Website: macys
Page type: billing-address
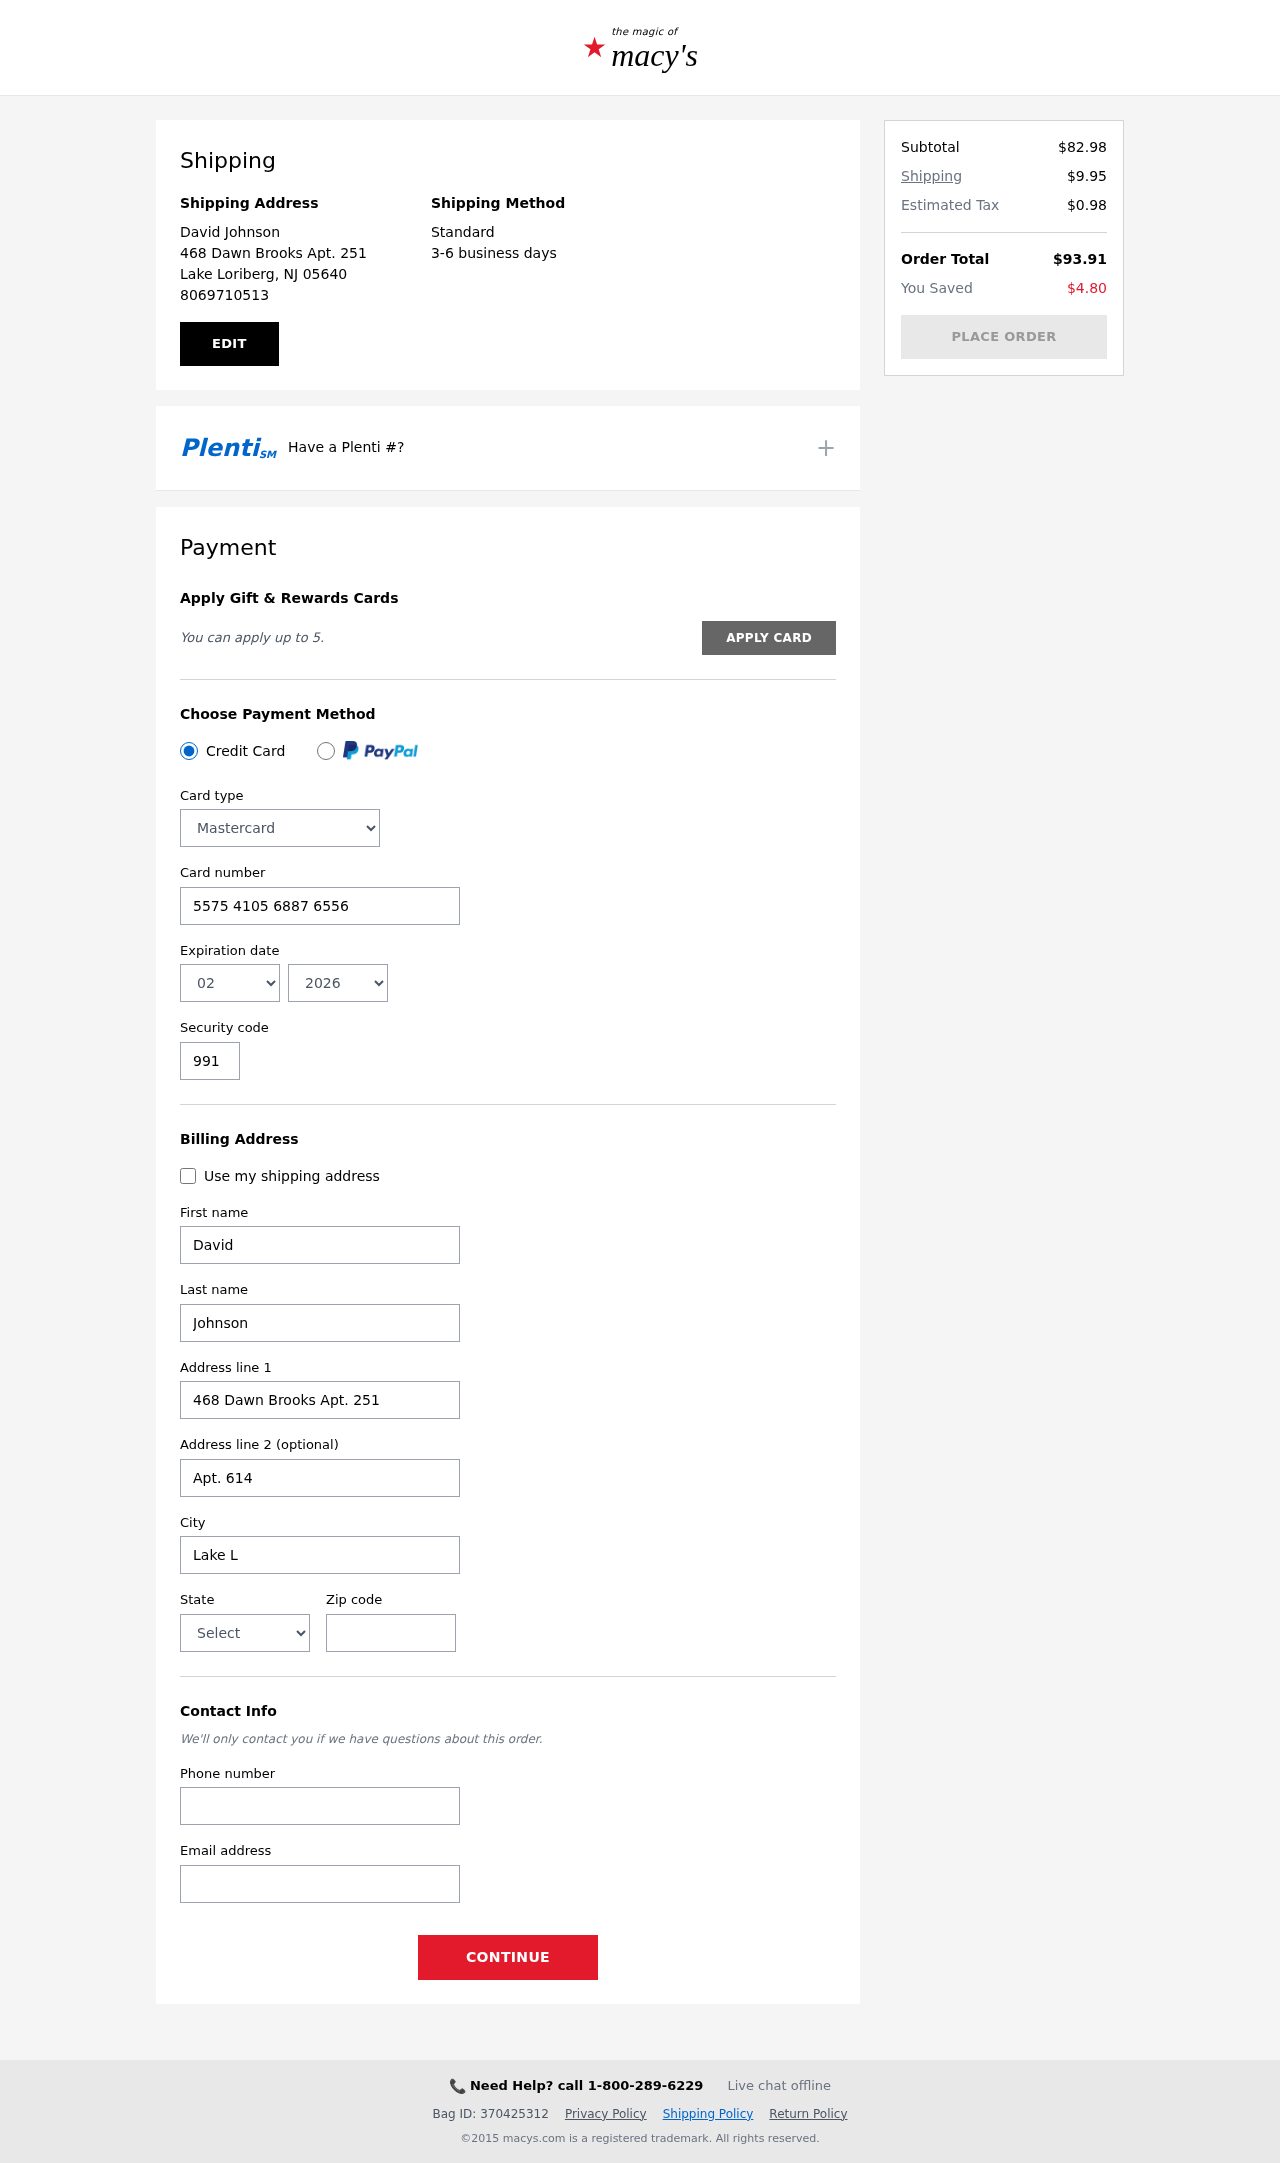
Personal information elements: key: PII_CARD_CVV
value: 991
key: PII_CARD_EXPIRY_MONTH
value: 02
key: PII_CARD_EXPIRY_YEAR
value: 26
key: PII_CARD_NUMBER
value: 5575 4105 6887 6556
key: PII_CARD_TYPE
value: Mastercard
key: PII_CITY
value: Lake Loriberg
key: PII_CITY_STATE_ZIP
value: Lake Loriberg, NJ 05640
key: PII_EMAIL
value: david.johnson@gmail.com
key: PII_FIRSTNAME
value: David
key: PII_FULLNAME
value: David Johnson
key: PII_LASTNAME
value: Johnson
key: PII_PHONE
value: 8069710513
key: PII_POSTCODE
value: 05640
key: PII_STATE
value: New Jersey
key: PII_STREET
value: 468 Dawn Brooks Apt. 251
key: PII_STREET2
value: Apt. 614
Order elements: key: ORDER_SUBTOTAL
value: $82.98
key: ORDER_SHIPPING_COST
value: $9.95
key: ORDER_TAX
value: $0.98
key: ORDER_TOTAL
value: $93.91
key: ORDER_SAVINGS
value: $4.80